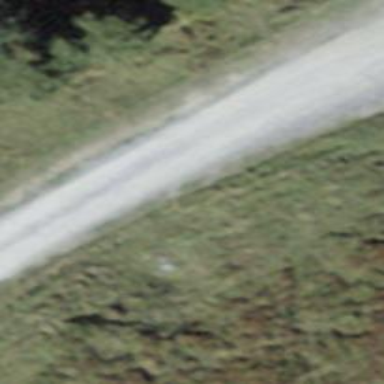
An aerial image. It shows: Gravel track with grade2 quality.